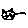
Label: cat